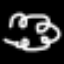
Label: squiggle